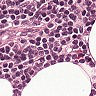
Metastatic tissue present: no